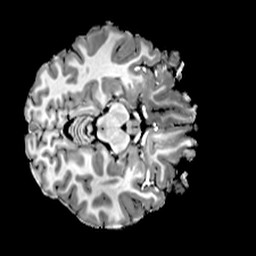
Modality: T1w
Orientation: axial
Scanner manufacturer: siemens
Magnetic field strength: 7 T